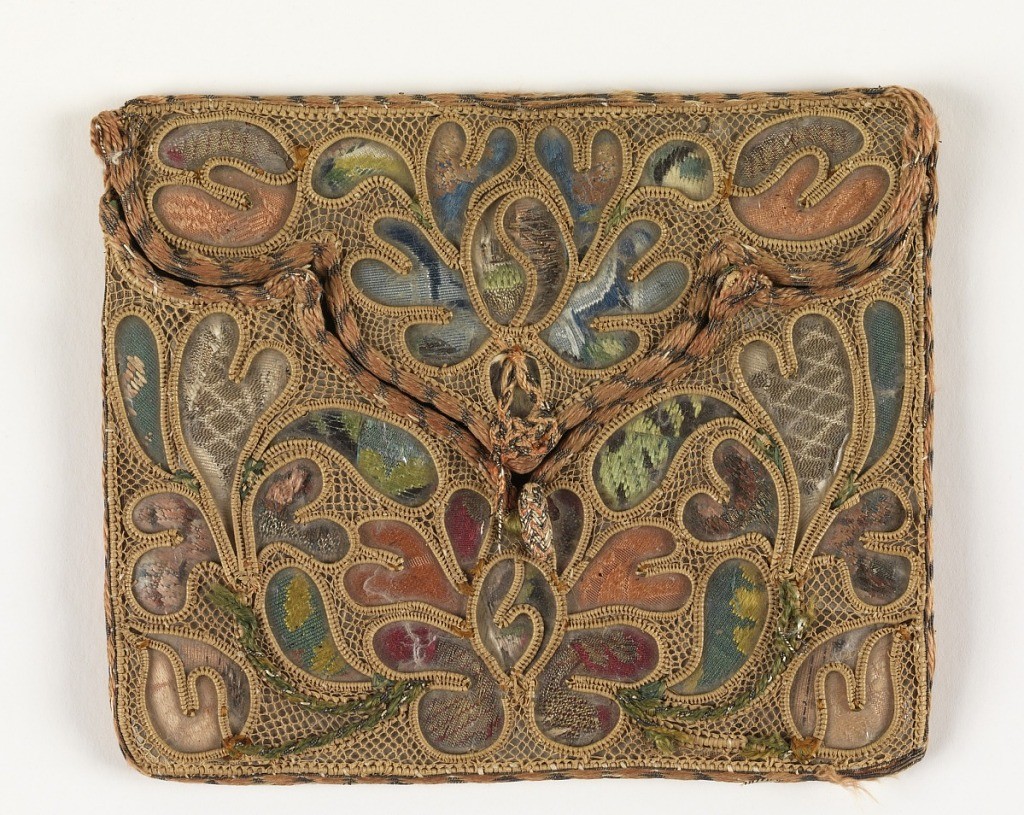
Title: Letter case
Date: late 18th century
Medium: silk, mica, bast fiber Technique: fragments of woven silks, mica and needle lace on a wire armature wound with bast fiber
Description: A purse in envelope form with a three-lobed flap. Small fragments of 18th century dress brocades are covered with mica to fill openings in straw needle lace. Edged with silk and metal braided cord; lined with green silk.